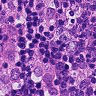
Metastatic tissue present: yes